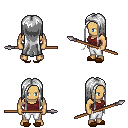
a pixel art fantasy rpg character, male body template, human, tanned skin, maroon pirate shirt, white pants, white extra-long hairstyle, brown slippers, spear, four views (front, back, left, right), 2x2 character sprite sheet, small pixel art, hard edges, no anti-aliasing